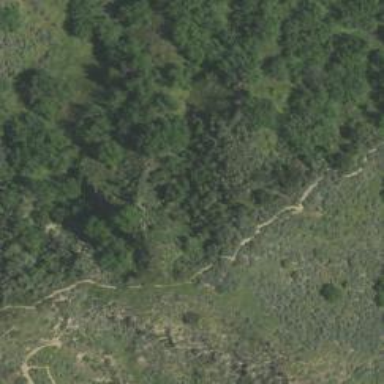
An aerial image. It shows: Beautiful woodland covered with trees.